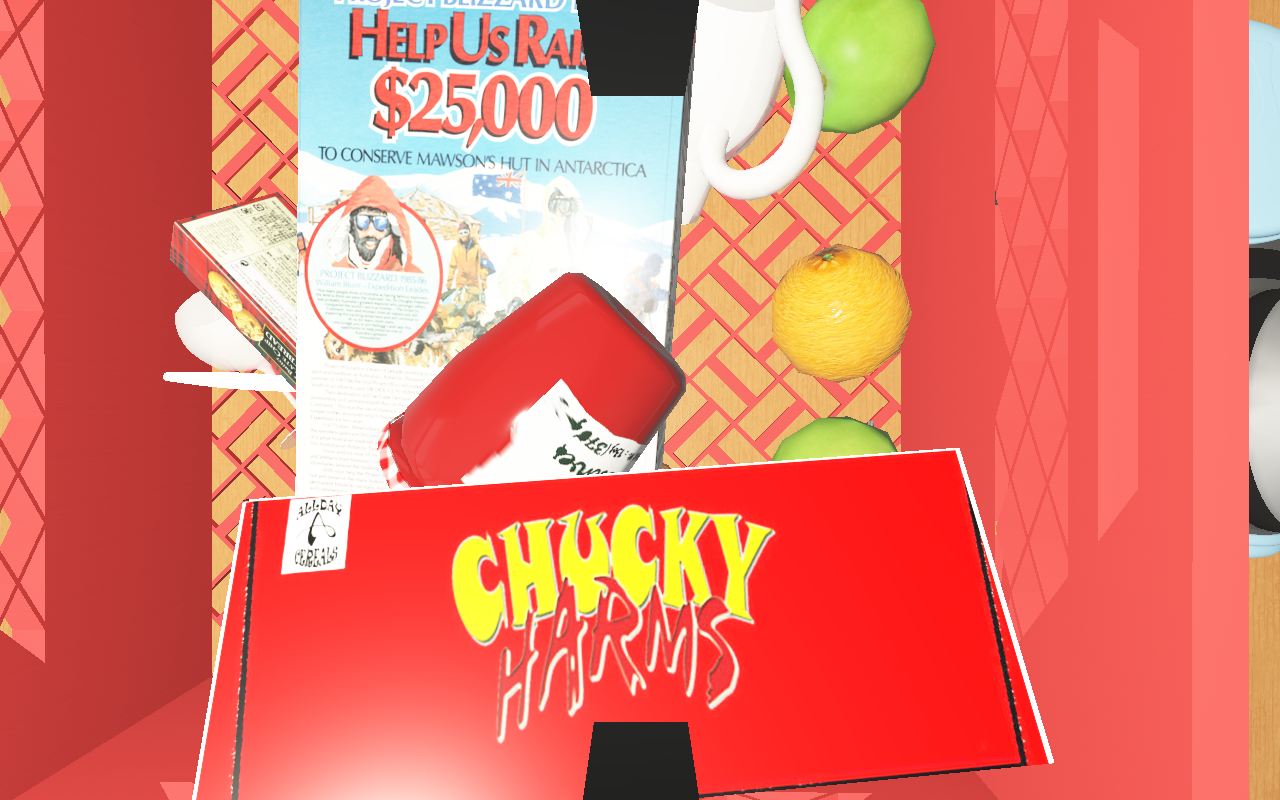
Objects in the scene:
carafe
water bottle
apple
apple
orange
glass
wineglass
jam jar
cereal box
cereal box
biscuit box